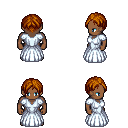
a pixel art fantasy rpg character, male body template, human, dark skin, underdress, metal pants, brunette parted hairstyle, black shoes, four views (front, back, left, right), 2x2 character sprite sheet, small pixel art, hard edges, no anti-aliasing